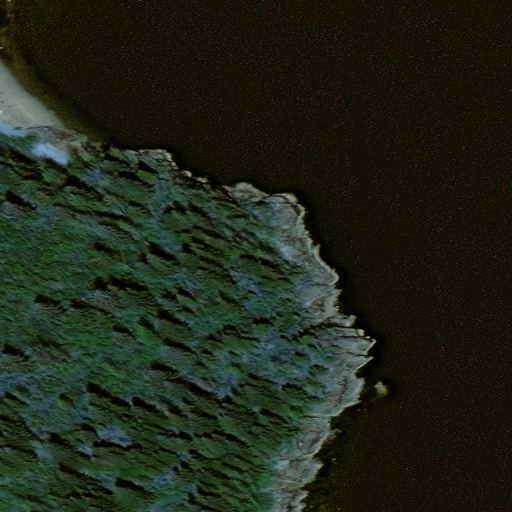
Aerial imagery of island in Alaska named Garforth Island containing only unknown